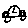
Label: car